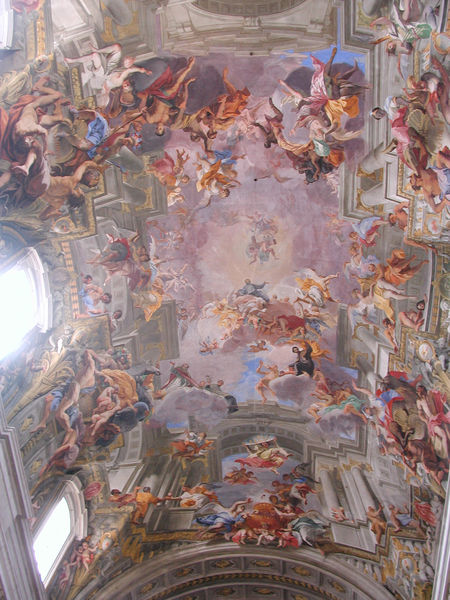
Titel: Sant’ Ignazio, Deckenfresken
Künstler: Andrea Pozzo
Standort: Rom, S. Ignazio (EU - I - Latium)
Schlagwörter: blau, himmel, wolken, menschen, fenster, licht, raum, säulen, malerei, barock, tücher, decke, fliegen, engel, bogen, italien, perspektive, pastellfarben, nackte, gewölbe, rom, heilige, deckengemälde, fresko, illusion, himmelfahrt, deckenmalerei, tonnengewölbe, aufsteigen, deckenfresko, jesuiten, kirchenmalerei, quadraturmalerei